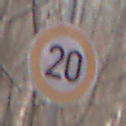
Verkehrszeichen: Geschwindigkeit20
Umgebung: Outdoor, Nature
Tageszeit: Midday
Wetter: Overcast
Licht: Natural
Jahreszeit: Autumn
Kontrast: LowContrast